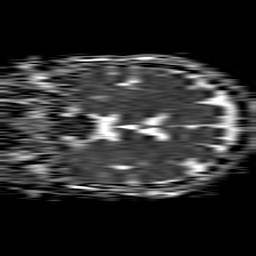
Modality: ADC
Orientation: coronal
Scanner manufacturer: philips
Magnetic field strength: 1.5 T
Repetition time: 4.6 s
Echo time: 0.08631 s